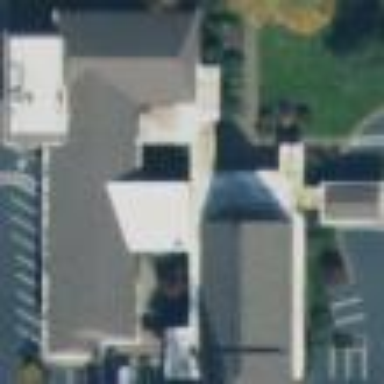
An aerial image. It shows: Building serving as place of worship.